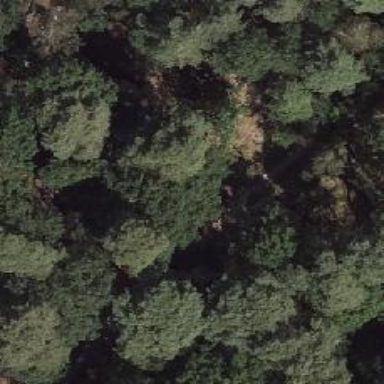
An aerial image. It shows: Section of forest.